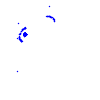
Particle: electron